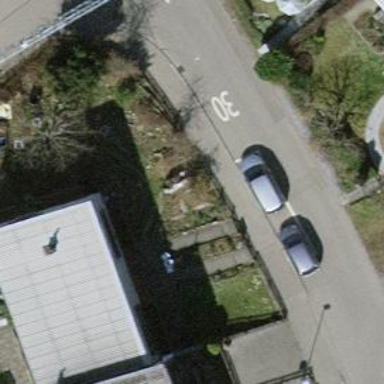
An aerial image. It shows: Sidewalk.